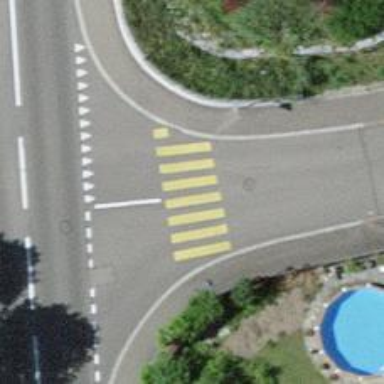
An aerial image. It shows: Zebra crossing on the road.